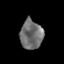
Tissue: prostate
Cell type: T cells
Senescence score: 0.294
Nuclear area (px): 643
Mean DAPI intensity: 112.221